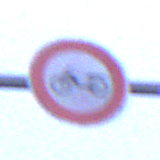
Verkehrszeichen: VerbotMofas
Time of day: SunriseSunset
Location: Outdoor (Urban)
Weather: Overcast
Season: NotSpecified
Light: Natural